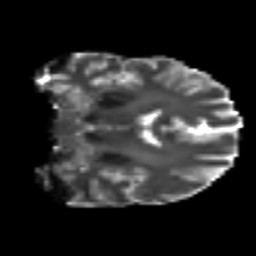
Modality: T2w
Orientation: coronal
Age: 36
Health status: ill
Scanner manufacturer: philips
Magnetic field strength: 3 T
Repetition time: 9 s
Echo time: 0.127 s